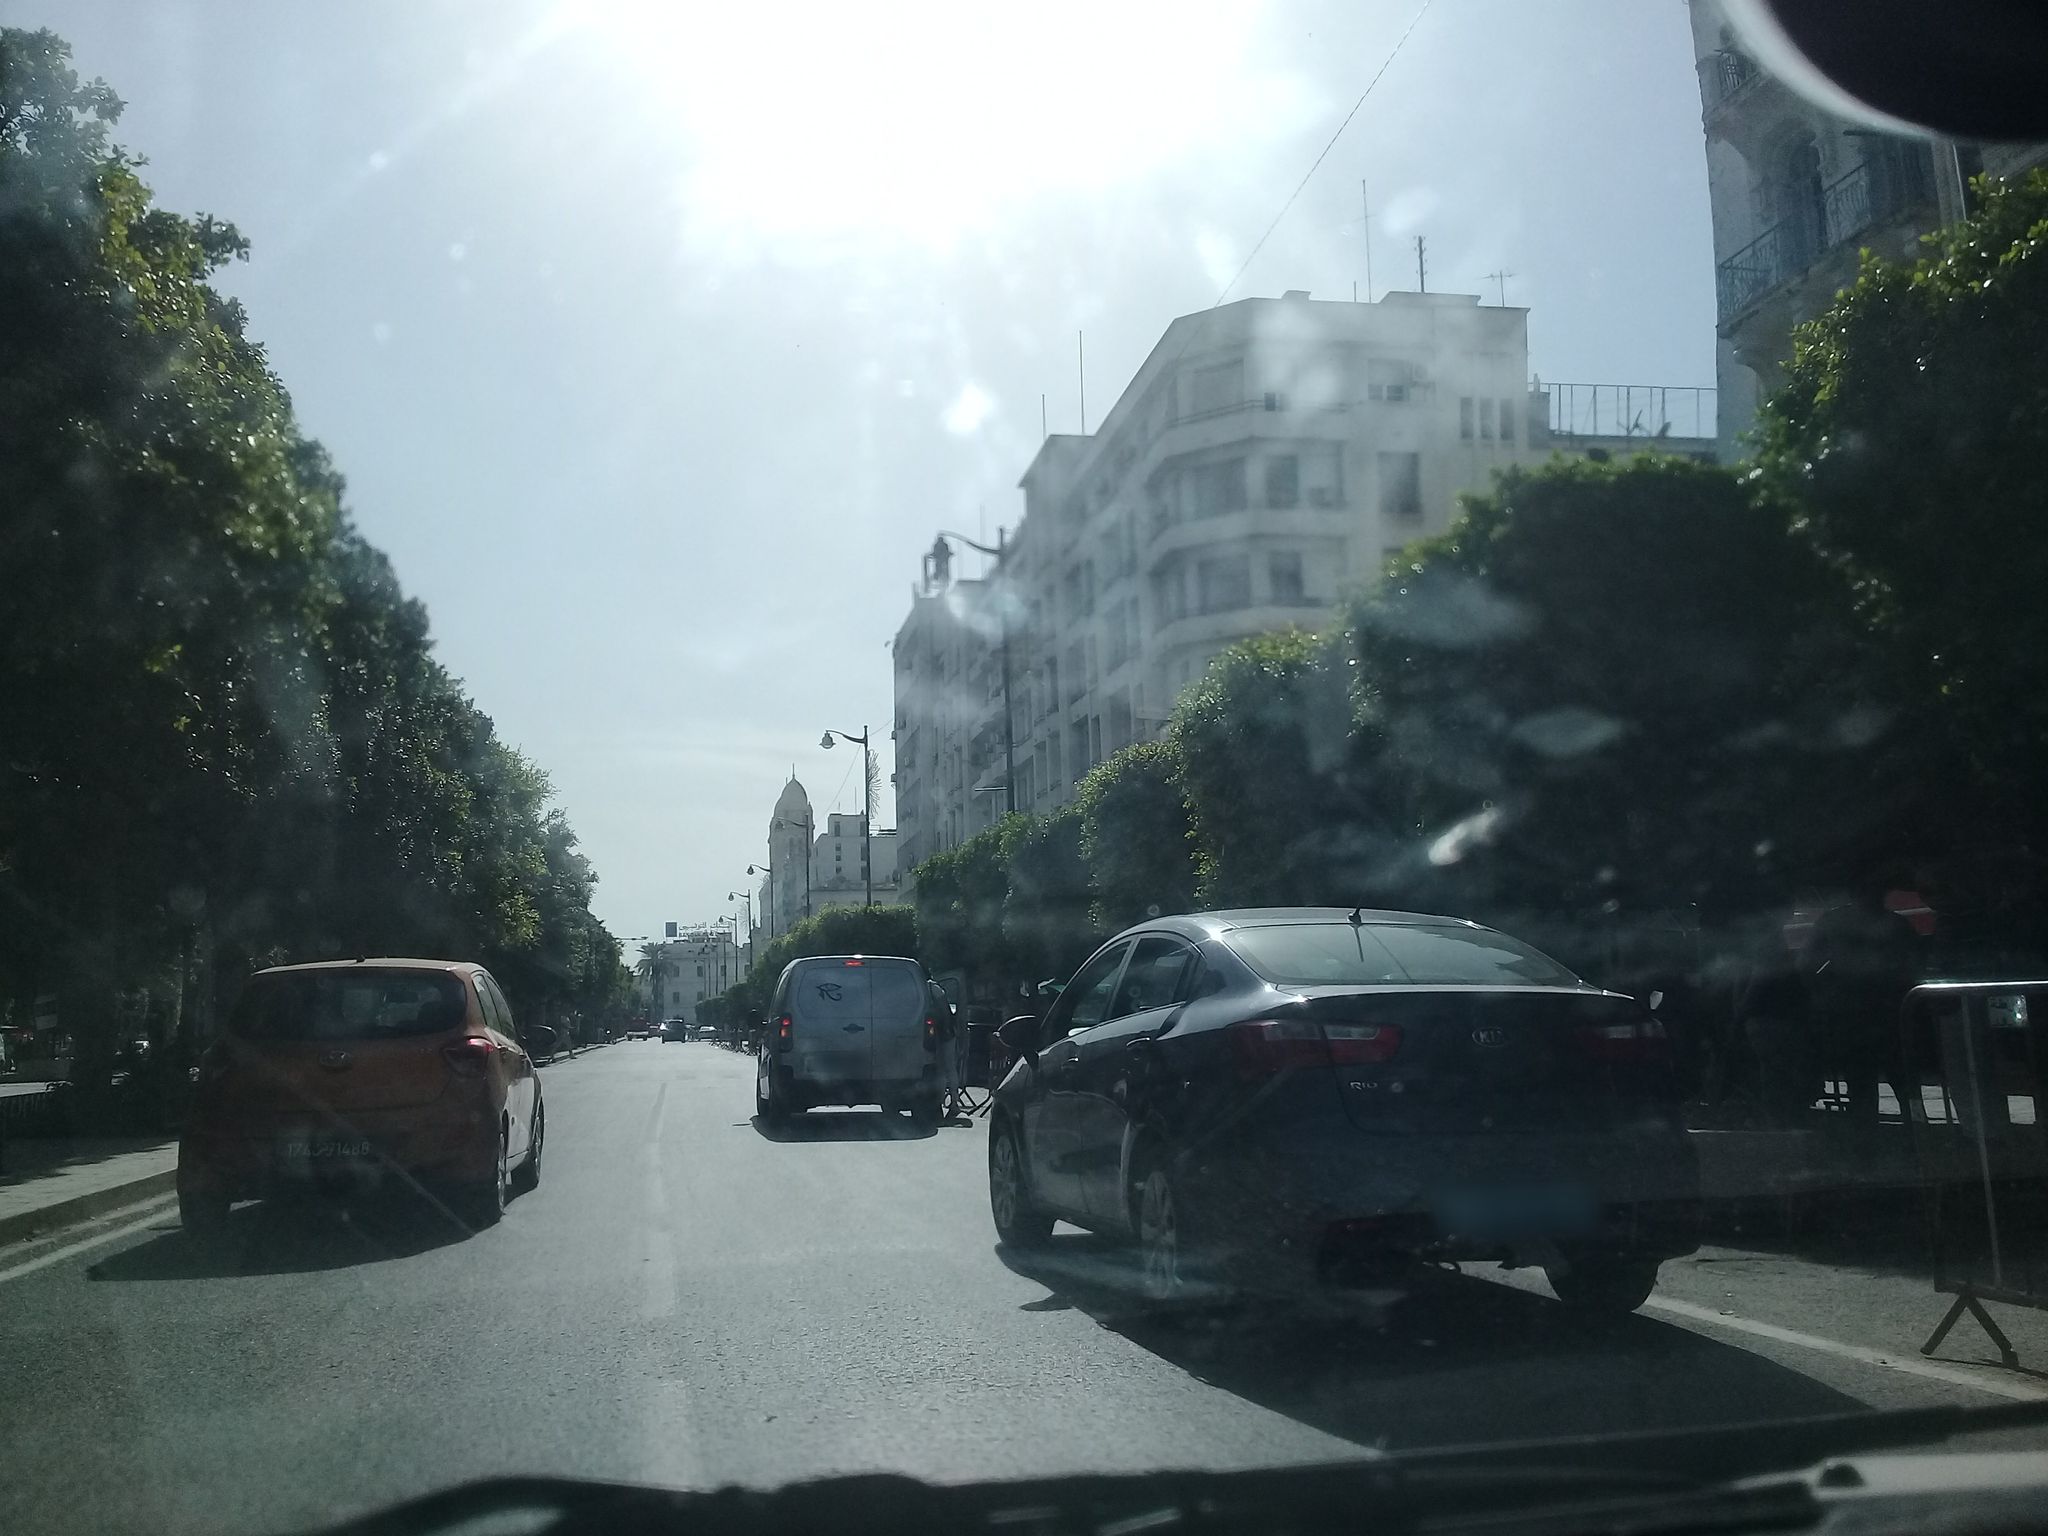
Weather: clear
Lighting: day
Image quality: slightly poor
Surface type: driving surface
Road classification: residential
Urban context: urban centre
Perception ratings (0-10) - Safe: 1.33, Lively: 8.71, Beautiful: 8.1, Boring: 2.26, Depressing: 2.86, Wealthy: 6.99